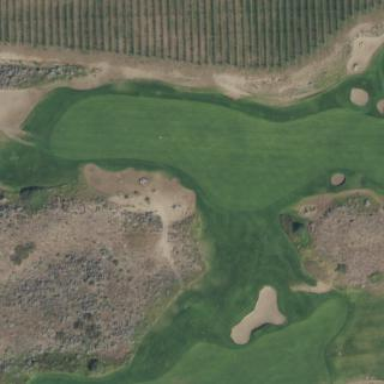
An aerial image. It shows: Golf bunker filled with sandy terrain.